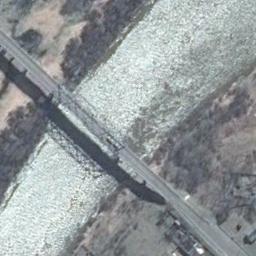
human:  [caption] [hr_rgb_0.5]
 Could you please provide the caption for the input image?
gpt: A bridge connects the land on both sides of the river, With arched supports on the bridge .

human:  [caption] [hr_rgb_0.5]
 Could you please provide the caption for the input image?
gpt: A bridge is over the river with some plants beside .

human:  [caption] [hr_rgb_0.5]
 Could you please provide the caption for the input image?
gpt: There is a white sign on the bridge .

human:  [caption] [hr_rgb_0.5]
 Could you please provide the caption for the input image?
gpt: A bridge is built on a fast-flowing river and the river crosses the vacant lot .

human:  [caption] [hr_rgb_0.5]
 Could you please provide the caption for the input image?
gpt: Many trees are around the bridge .